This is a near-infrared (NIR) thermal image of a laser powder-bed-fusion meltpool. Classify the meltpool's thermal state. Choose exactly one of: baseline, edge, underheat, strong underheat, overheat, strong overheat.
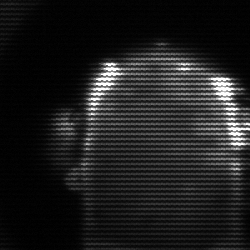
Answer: baseline